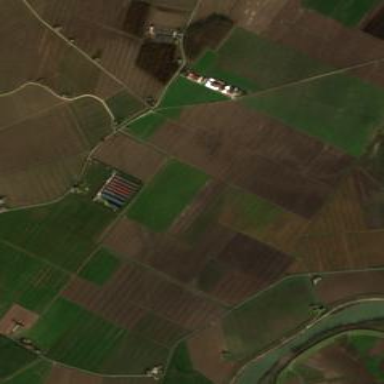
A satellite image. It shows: Farmland with forage crops.